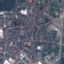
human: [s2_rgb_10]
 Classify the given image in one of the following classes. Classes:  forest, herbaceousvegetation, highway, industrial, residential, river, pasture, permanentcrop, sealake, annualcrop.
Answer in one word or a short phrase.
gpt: Residential